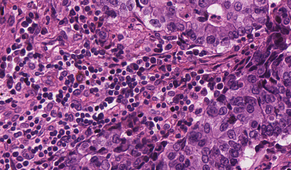
Tumor epithelial tissue: yes
Tumor-associated stroma tissue: yes
Normal tissue: no